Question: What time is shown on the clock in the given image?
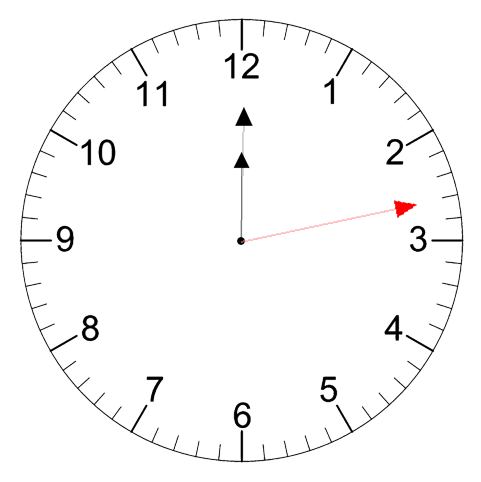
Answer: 12:00:13